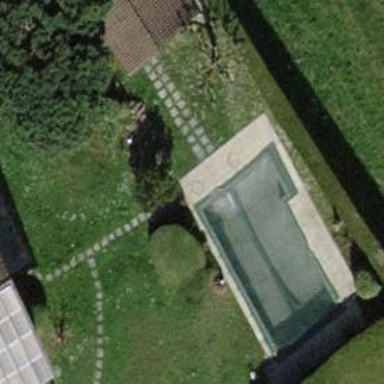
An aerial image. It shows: Swimming pool located in leisure land.